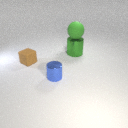
large green metal cylinder behind small blue metal cylinder